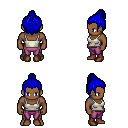
a pixel art fantasy rpg character, male body template, human, dark skin, white pirate shirt, magenta pants, blue short topknot hairstyle, brown shoes, four views (front, back, left, right), 2x2 character sprite sheet, small pixel art, hard edges, no anti-aliasing